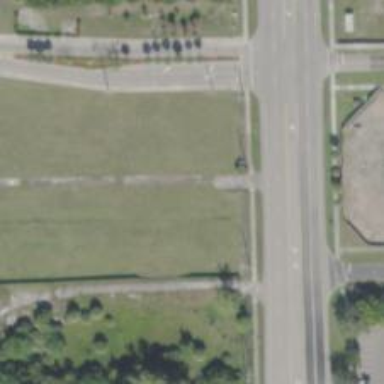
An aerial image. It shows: Unmarked crossing on footway.